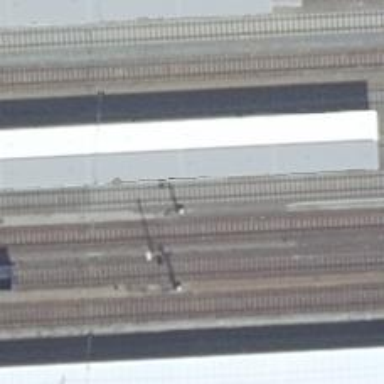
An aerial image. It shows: Railway signal.